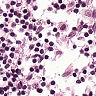
Metastatic tissue present: no